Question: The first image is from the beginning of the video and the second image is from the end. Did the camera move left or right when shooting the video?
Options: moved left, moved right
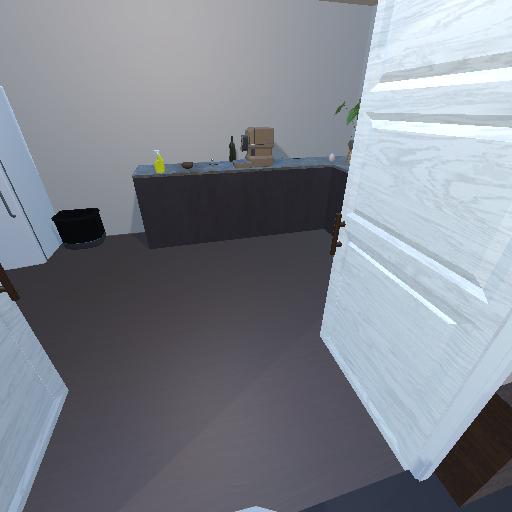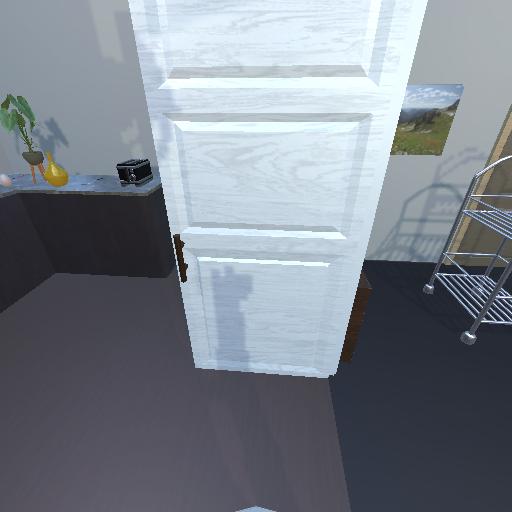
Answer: moved left